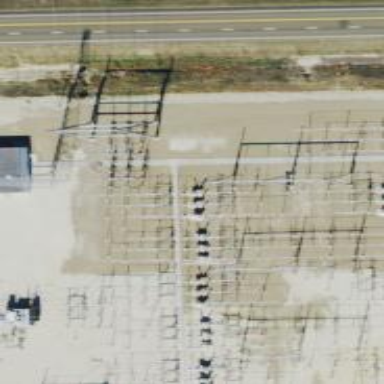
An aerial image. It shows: Switch for power supply.